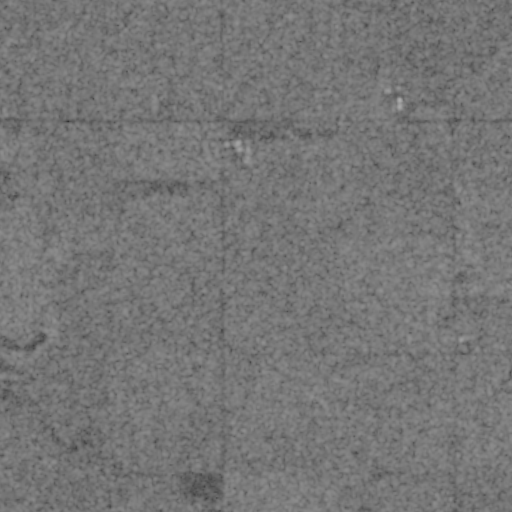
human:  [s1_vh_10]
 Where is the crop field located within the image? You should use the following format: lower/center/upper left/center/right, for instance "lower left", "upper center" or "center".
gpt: The crop field is located in the lower center of the image.
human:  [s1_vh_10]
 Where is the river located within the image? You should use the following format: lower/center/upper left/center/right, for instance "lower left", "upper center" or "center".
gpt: The river is located in the left of the image.
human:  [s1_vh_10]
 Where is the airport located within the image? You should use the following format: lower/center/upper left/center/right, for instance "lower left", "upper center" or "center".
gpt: There is no airport in the image.

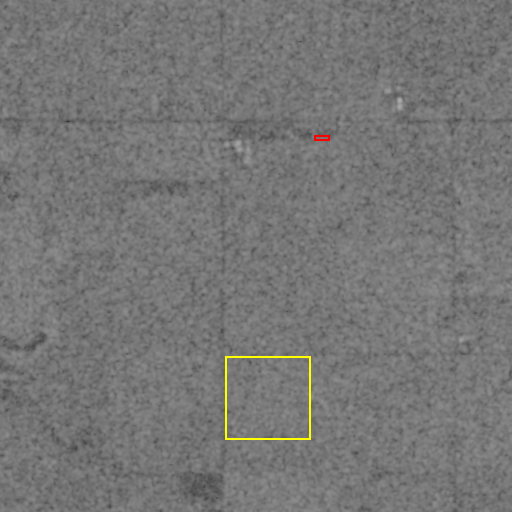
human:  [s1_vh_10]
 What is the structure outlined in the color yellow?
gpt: The structure outlined in yellow is a crop field.
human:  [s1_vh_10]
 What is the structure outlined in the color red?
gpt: The structure outlined in red is a building.
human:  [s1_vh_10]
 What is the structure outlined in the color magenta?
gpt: There is no magenta outline.